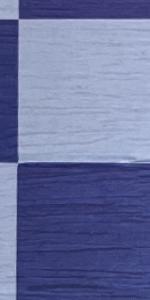
Label: Empty